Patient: sex F, age 59
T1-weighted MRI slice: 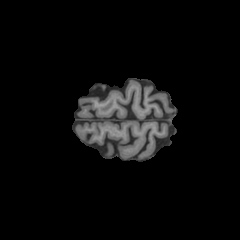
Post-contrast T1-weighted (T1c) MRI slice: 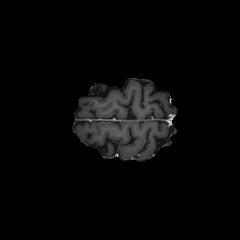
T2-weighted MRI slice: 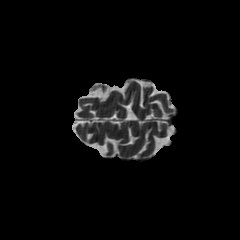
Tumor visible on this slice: no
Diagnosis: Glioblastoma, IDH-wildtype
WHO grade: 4